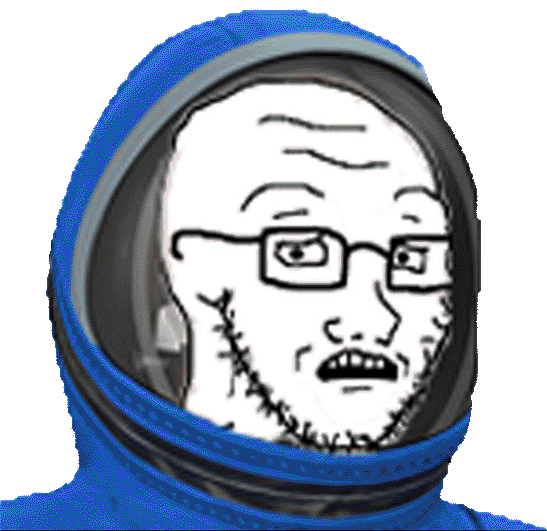
Label: 5_Soyjak